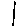
Label: line